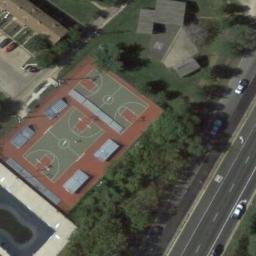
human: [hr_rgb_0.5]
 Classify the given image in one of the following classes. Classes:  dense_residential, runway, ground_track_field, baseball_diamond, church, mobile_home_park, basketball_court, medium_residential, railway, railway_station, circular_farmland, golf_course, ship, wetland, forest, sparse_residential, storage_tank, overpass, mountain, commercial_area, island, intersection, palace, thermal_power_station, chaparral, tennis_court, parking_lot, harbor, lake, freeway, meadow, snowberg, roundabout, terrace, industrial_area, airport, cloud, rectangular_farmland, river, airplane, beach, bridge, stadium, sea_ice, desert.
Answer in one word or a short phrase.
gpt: basketball_court